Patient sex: M
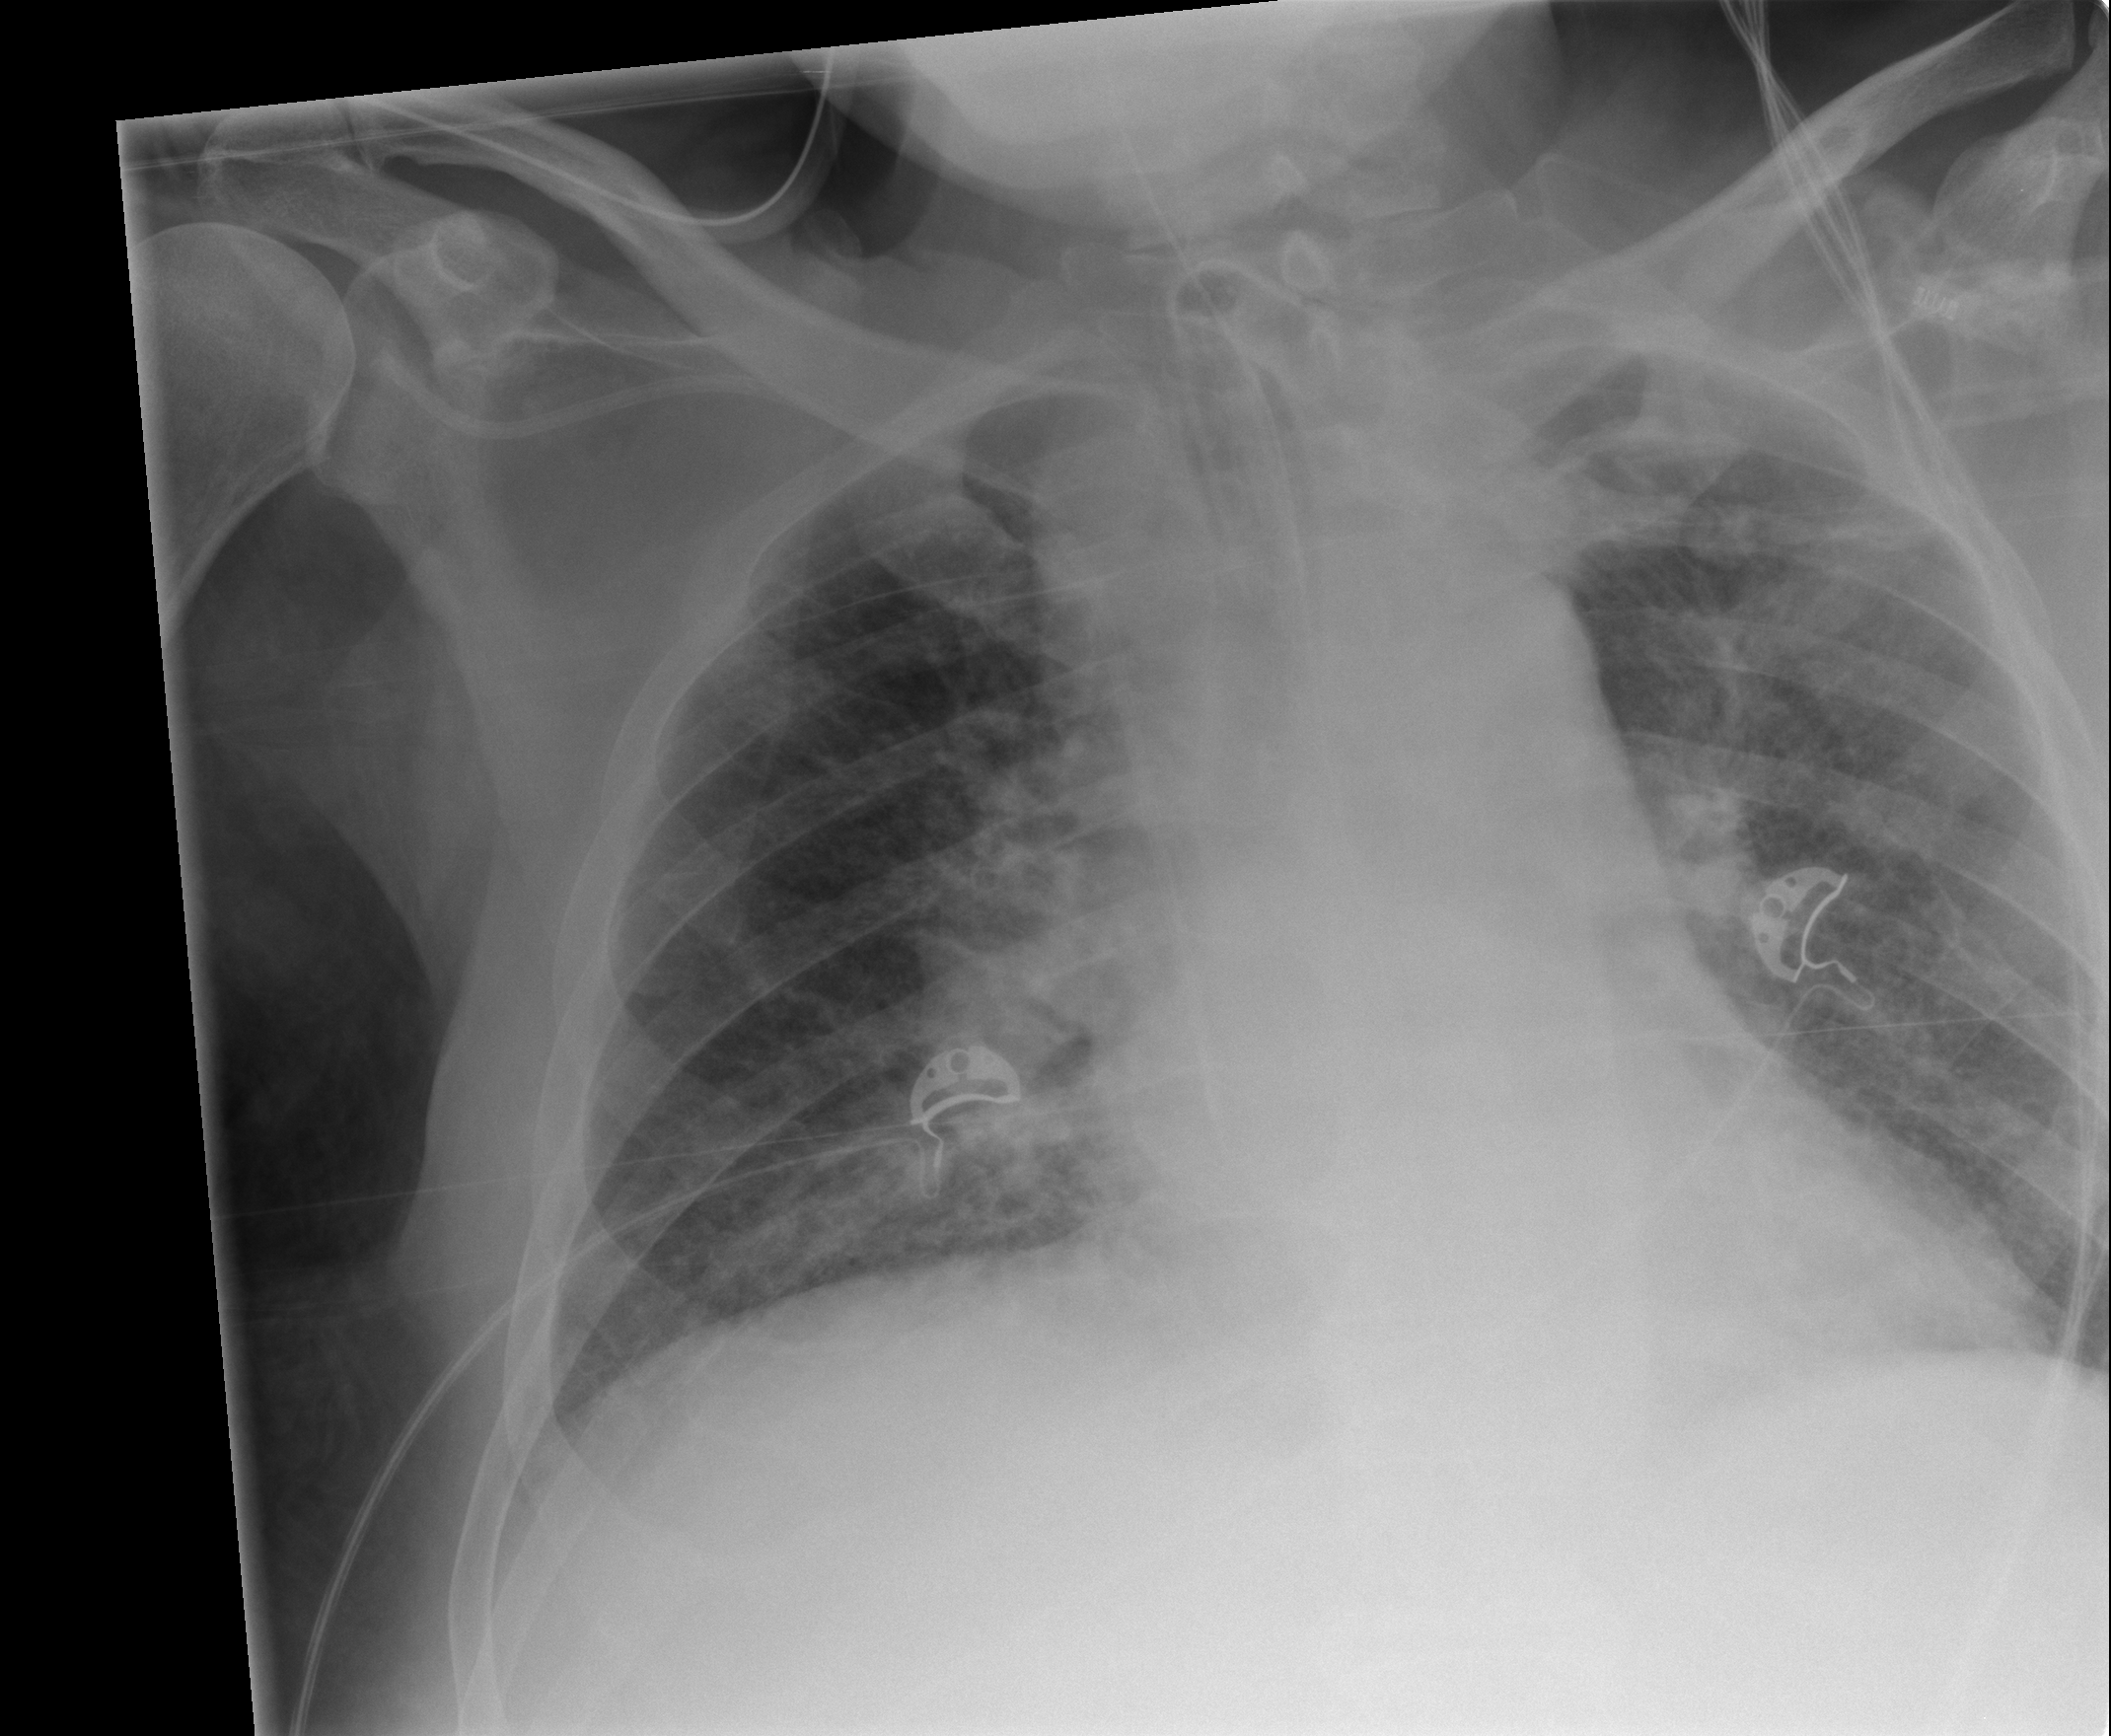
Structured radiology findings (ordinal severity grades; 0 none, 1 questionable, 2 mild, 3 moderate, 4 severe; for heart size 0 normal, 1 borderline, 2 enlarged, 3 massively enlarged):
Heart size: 2
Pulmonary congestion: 2
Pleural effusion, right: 0
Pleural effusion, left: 2
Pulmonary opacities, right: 2
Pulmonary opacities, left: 2
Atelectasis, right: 2
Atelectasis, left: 2